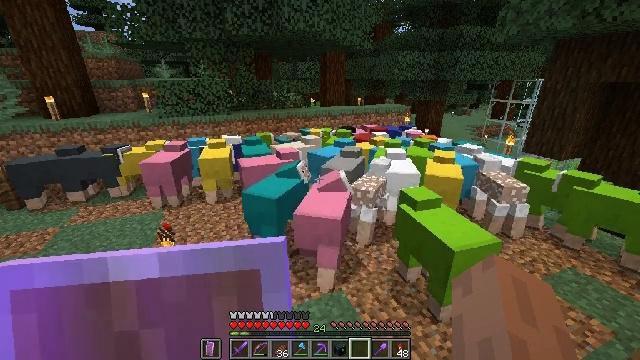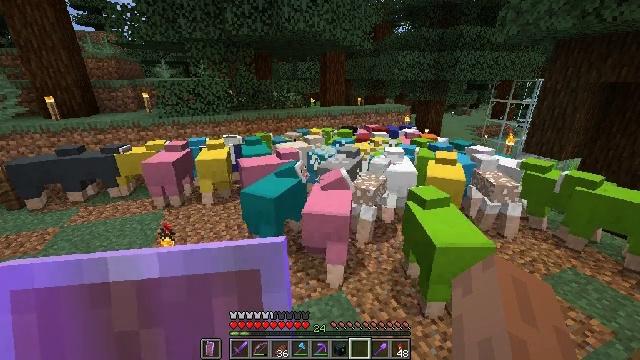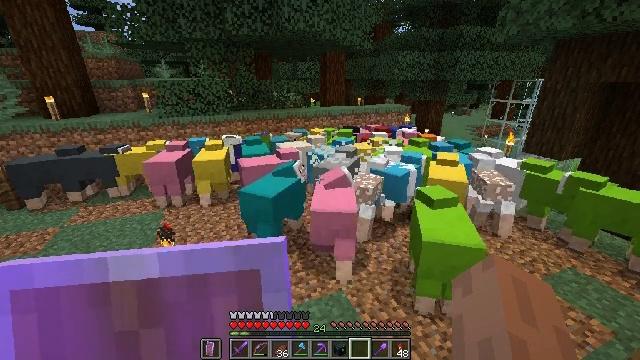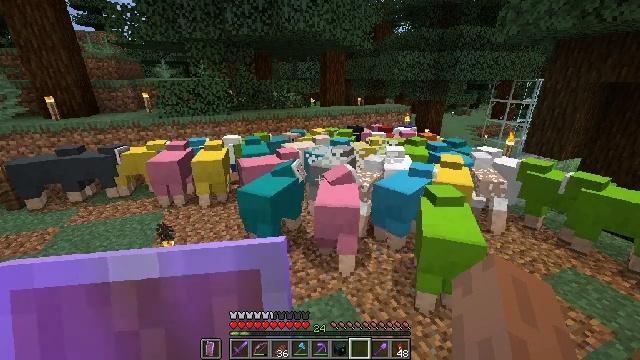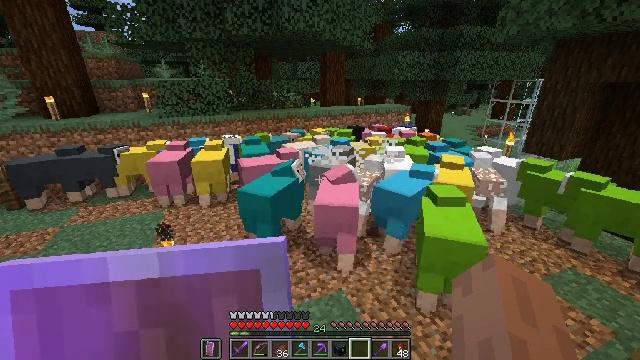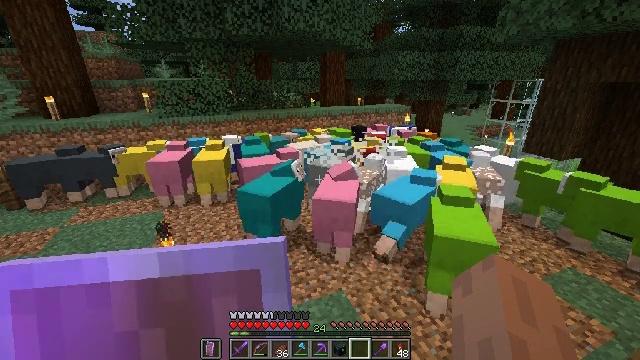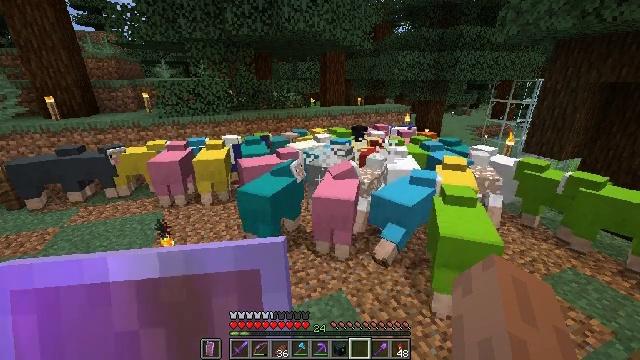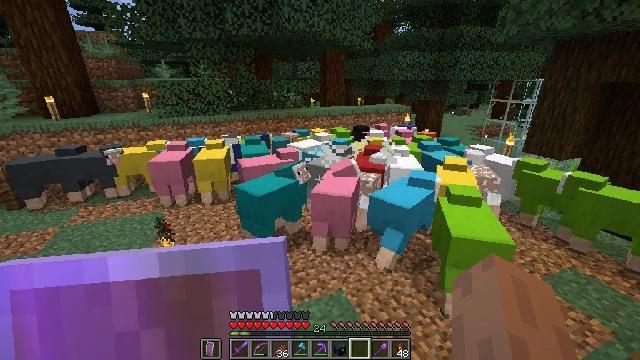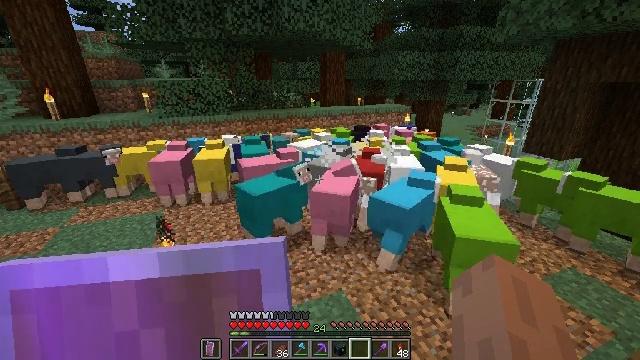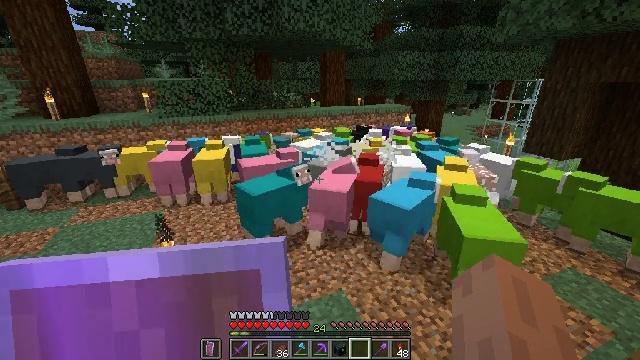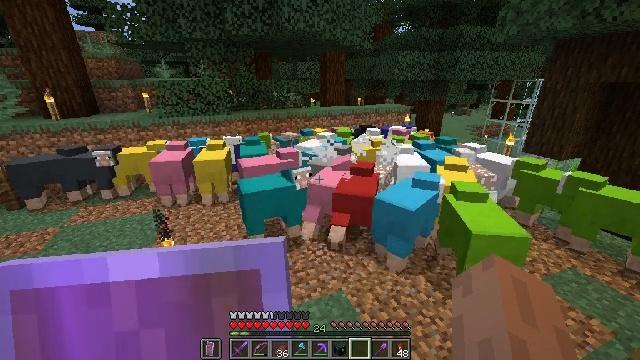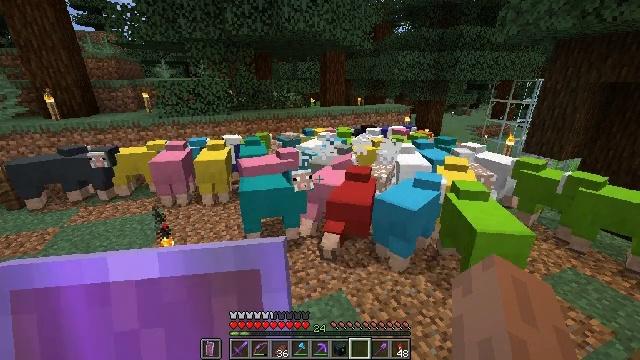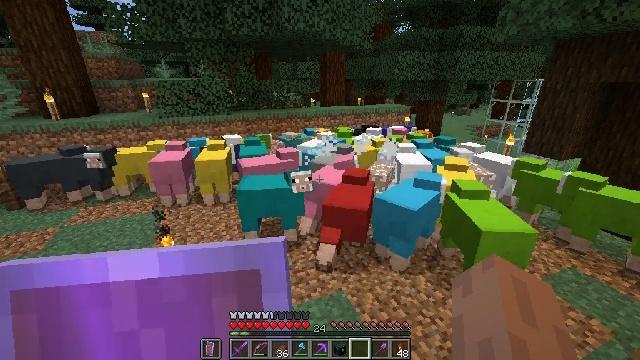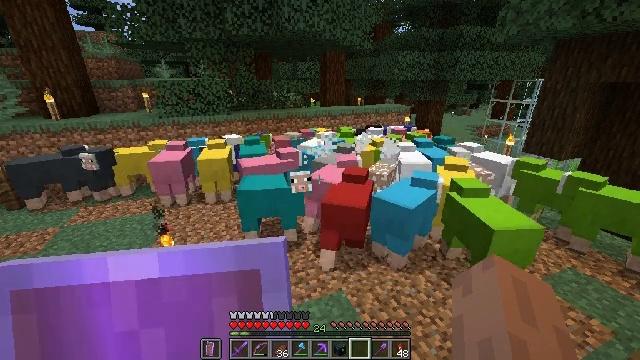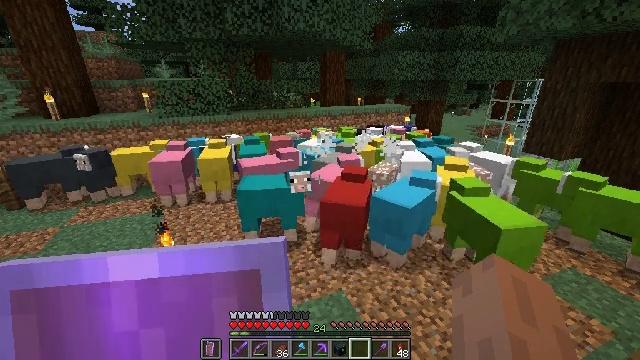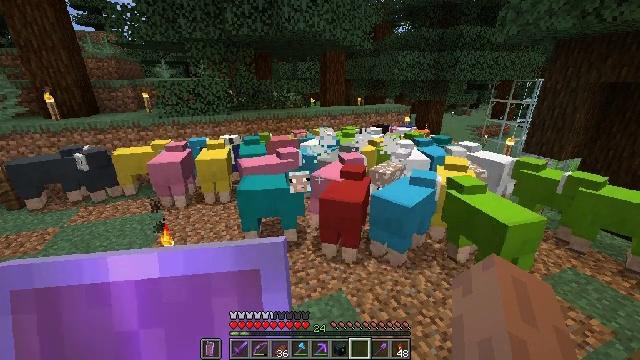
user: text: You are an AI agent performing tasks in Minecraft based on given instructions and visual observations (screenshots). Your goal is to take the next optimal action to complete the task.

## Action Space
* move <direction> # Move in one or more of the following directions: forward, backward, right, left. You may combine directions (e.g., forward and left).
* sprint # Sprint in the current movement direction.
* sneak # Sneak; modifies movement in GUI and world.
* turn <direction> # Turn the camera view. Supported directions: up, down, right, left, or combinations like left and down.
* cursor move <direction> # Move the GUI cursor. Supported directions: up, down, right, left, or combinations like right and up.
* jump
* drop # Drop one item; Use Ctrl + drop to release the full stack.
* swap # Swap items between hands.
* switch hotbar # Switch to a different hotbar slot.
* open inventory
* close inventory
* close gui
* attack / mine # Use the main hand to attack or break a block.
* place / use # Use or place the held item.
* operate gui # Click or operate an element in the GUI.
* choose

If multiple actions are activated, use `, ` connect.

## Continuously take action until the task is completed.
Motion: motion action
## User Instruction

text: Hunt a sheep.
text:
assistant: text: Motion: no_op
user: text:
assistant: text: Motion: no_op
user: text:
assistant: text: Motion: no_op
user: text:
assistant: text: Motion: no_op
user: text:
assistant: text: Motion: no_op
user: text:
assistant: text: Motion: no_op
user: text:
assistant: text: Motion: no_op
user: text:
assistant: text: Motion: no_op
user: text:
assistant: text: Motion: no_op
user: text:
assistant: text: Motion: no_op
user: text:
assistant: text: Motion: no_op
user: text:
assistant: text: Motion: no_op
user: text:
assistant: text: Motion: no_op
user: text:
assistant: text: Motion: no_op
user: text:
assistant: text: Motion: no_op
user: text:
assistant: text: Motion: no_op
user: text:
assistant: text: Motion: no_op
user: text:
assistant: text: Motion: no_op
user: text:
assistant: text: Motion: no_op
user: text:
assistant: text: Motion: no_op
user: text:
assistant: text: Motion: no_op
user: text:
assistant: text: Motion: no_op
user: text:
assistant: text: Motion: no_op
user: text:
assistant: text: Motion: no_op
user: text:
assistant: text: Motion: no_op
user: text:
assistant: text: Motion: no_op
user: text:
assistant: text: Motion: no_op
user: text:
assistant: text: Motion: no_op
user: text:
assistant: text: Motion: no_op
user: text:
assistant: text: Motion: no_op